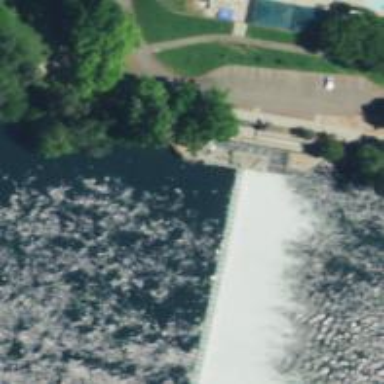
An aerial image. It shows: Weir along the waterway.